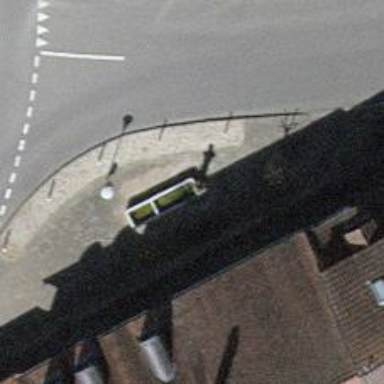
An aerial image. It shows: Fountain.